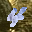
Label: 4